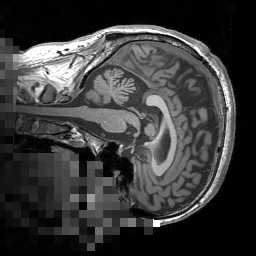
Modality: T1w
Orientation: sagittal
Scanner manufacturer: siemens
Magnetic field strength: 3 T
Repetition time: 1.5 s
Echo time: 0.00291 s